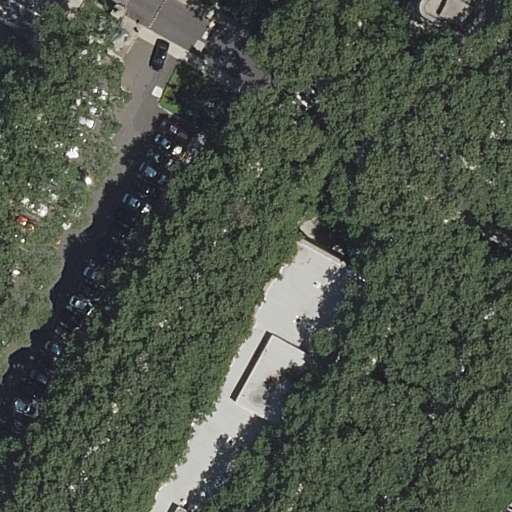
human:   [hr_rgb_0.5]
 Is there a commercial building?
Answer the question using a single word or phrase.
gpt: no

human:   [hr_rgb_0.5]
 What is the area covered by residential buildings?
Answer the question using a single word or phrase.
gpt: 3513m2

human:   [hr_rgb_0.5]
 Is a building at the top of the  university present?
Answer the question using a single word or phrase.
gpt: no

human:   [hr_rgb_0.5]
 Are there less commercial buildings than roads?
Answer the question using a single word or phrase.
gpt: yes

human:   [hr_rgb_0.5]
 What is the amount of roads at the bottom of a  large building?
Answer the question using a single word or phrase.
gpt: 12

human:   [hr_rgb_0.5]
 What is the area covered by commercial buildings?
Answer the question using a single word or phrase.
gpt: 0m2

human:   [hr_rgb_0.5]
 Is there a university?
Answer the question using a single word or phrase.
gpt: yes

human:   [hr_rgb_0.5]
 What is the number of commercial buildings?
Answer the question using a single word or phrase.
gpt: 0

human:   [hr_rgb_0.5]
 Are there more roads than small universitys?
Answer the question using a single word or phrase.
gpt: yes

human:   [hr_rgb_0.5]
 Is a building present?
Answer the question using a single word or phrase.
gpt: yes

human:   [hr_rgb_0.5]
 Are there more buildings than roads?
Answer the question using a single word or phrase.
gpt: no

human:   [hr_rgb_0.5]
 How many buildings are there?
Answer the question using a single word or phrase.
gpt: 3

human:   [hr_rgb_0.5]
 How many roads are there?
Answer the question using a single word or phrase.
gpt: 12

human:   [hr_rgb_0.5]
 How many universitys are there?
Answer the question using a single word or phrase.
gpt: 1

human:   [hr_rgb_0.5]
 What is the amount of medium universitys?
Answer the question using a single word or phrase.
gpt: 0

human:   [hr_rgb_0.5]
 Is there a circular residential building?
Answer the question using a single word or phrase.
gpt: no

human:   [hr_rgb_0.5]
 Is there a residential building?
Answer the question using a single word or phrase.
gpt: yes

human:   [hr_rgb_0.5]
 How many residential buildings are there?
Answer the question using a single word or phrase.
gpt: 3

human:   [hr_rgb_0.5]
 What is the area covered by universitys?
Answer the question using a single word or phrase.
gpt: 8295m2

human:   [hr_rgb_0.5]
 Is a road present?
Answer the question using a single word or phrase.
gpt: yes

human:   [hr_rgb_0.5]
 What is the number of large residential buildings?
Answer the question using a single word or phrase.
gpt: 3

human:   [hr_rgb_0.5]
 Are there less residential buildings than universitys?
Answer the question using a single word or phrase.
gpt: no

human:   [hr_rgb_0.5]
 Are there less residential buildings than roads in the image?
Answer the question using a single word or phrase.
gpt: yes

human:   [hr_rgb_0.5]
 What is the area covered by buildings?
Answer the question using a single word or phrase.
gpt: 3513m2

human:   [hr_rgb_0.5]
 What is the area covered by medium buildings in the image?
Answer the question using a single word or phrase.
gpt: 0m2

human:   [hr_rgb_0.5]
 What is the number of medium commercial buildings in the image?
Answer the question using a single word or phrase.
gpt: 0

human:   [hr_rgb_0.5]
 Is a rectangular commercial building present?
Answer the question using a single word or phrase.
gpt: no

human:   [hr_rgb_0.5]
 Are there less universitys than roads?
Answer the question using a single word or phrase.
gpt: yes

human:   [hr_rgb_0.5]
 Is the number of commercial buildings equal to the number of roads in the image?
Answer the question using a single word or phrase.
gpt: no

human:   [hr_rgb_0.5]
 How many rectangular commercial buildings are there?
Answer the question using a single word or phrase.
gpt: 0

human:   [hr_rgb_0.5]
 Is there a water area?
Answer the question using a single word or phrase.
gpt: no

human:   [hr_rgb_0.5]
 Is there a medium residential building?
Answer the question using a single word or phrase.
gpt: no

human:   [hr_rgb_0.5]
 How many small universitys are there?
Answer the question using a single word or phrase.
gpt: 0

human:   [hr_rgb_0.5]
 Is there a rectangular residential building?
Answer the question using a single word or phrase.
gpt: yes

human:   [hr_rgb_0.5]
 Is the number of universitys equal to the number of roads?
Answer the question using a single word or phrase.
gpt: no

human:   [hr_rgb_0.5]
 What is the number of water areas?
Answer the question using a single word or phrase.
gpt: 0

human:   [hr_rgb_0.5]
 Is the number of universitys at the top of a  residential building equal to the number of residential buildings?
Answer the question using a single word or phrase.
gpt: no

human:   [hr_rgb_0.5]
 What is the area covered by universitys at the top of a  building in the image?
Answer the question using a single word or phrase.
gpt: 8295m2

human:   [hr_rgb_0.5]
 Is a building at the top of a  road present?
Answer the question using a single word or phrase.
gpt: yes

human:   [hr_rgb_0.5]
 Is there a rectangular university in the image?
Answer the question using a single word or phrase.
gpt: no

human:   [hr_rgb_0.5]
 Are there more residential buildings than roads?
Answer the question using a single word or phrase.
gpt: no

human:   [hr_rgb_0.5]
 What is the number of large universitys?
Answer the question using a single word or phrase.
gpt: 1

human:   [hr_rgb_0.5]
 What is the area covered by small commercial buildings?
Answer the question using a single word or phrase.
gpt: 0m2

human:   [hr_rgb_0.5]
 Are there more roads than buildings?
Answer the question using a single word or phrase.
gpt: yes

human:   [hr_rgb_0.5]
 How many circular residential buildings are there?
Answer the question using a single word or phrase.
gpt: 0

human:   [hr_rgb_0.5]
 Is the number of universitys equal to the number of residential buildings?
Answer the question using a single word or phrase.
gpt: no

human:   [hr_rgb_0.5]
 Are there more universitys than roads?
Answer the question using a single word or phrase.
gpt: no

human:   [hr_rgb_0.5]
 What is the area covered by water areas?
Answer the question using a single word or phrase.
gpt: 0m2

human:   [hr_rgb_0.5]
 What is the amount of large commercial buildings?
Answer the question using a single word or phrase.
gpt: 0

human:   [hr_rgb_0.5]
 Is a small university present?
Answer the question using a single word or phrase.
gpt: no

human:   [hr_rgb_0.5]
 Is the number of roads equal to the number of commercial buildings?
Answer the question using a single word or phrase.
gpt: no

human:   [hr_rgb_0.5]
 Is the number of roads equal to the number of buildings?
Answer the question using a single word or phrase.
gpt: no

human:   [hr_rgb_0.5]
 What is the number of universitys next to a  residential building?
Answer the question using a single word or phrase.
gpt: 1

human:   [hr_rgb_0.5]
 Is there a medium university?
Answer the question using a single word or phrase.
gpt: no

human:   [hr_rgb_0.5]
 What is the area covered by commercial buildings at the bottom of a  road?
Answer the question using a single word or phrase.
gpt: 0m2

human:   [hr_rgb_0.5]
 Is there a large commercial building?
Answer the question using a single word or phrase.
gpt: no

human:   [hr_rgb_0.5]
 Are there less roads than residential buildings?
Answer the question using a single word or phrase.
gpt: no

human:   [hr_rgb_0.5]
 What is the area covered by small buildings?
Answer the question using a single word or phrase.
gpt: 0m2

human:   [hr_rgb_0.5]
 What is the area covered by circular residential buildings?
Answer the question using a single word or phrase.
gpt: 0m2

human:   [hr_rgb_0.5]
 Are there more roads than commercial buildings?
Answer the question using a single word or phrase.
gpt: yes

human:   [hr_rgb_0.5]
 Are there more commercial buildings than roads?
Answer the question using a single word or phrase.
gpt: no

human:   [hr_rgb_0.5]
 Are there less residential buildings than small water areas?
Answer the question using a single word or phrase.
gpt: no

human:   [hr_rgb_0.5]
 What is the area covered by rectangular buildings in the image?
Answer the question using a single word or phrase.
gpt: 744m2

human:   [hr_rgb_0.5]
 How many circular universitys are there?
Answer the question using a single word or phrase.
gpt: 0